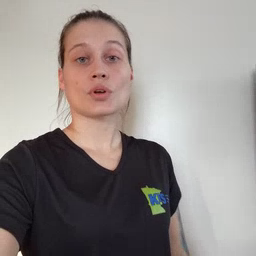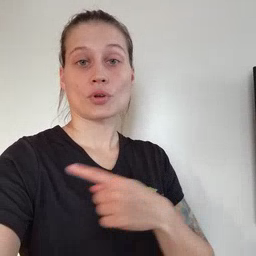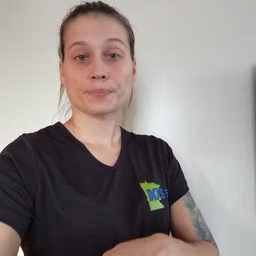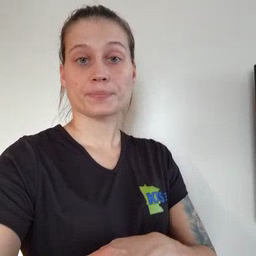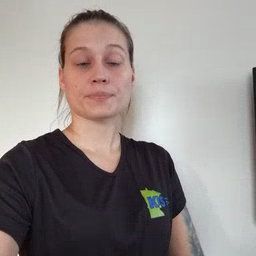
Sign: arm